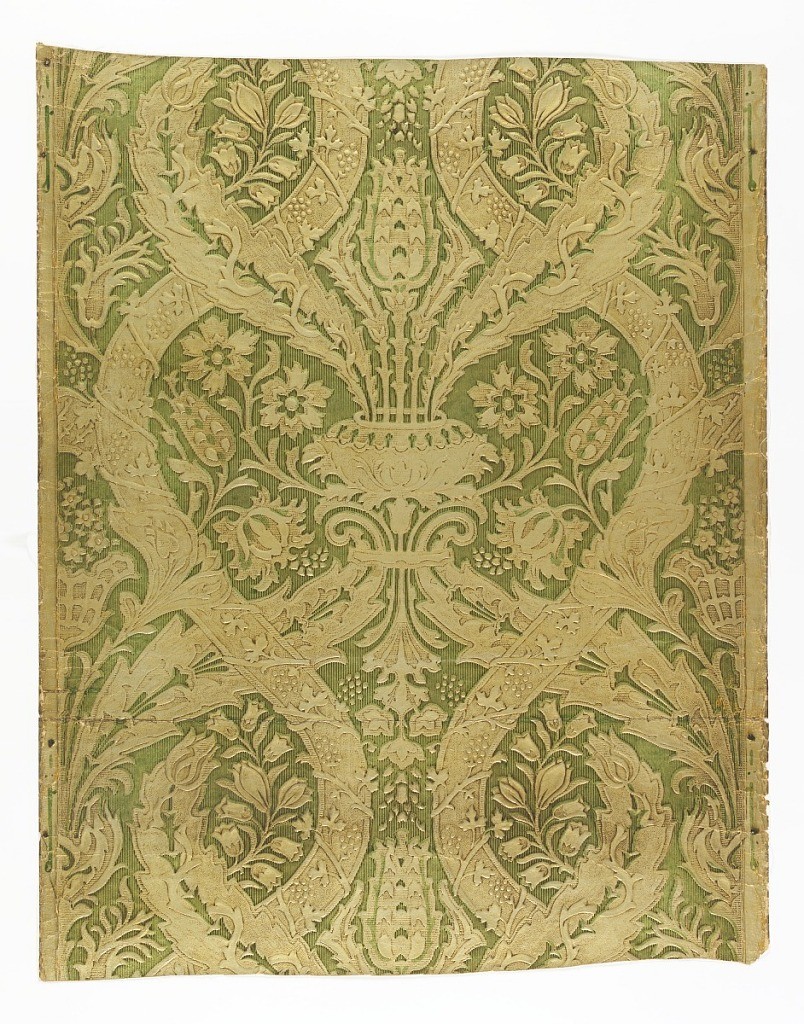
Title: Cecil
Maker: Lewis F. Day
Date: ca. 1890
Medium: Block-printed paper, embossed, hand-rubbed oil finish
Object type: Sidewall
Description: Imitation leather. Large scale design of interlacing bands and conventionalized flowers, with vase and tulip forming center axis. Embossed and gilt, and the ground over-printed with green. Straight match and repeat.